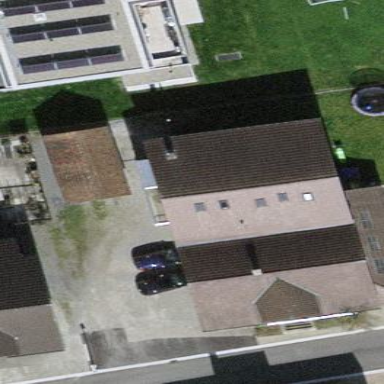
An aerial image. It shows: Simple house.